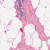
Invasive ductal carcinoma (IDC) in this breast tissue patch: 0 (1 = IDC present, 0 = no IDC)